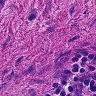
Metastatic tissue present: no